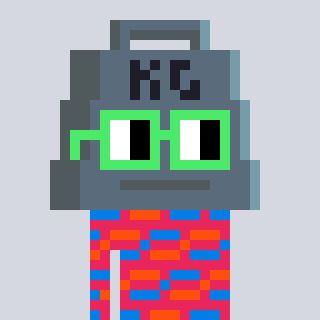
a pixel art character with square light green glasses, a weight-shaped head and a redpinkish-colored body on a cool background